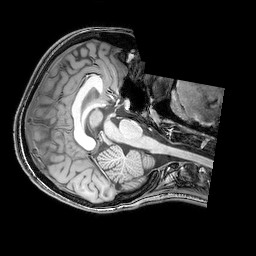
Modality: T1w
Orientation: axial
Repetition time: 0.00828 s
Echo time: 0.00388 s